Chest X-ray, AP view. Patient: 42 years old, sex M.
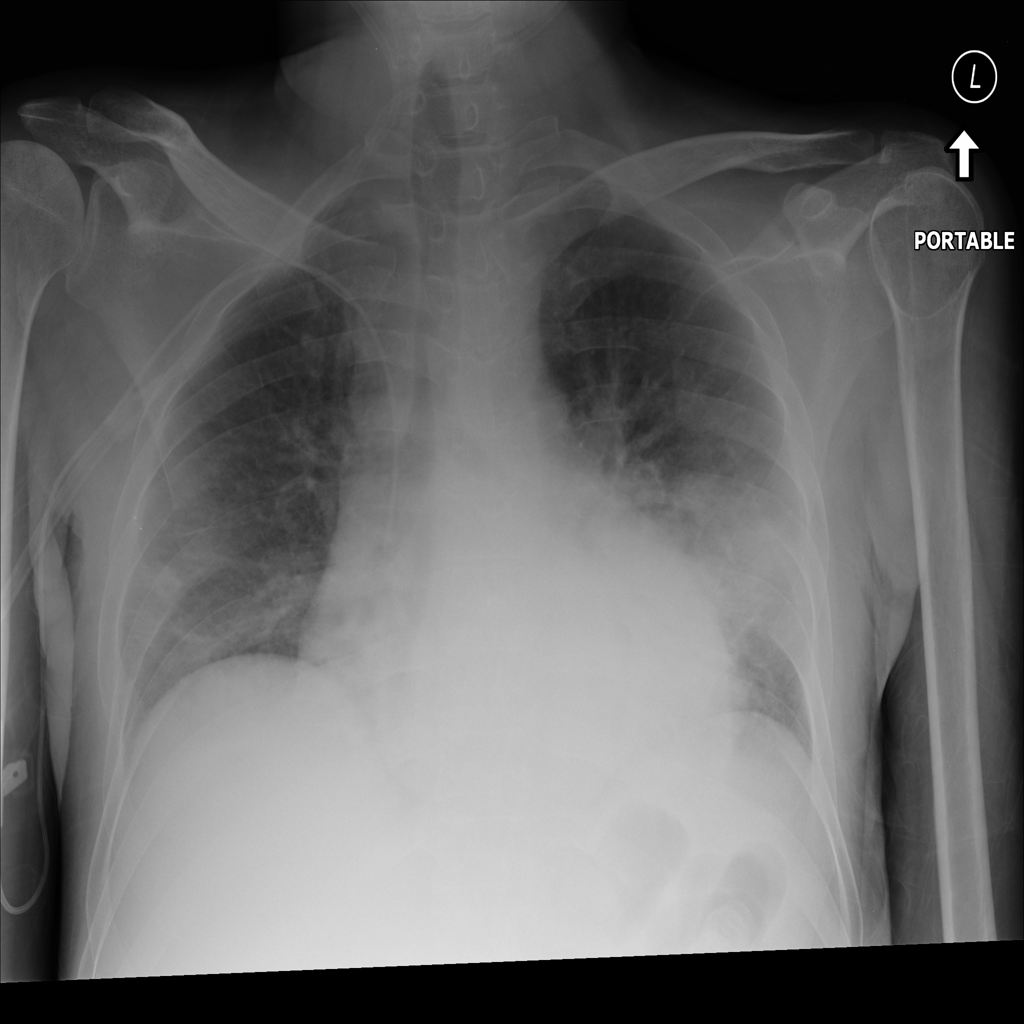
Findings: Infiltration